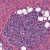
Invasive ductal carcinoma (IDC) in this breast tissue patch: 1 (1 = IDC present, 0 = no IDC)